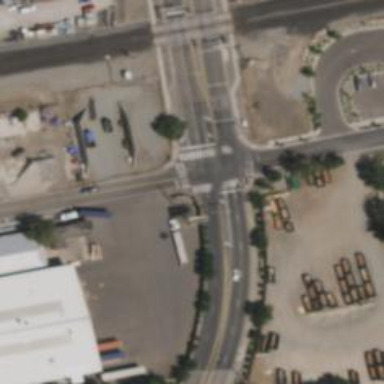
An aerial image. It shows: Tertiary road with asphalt surface and separate sidewalk.